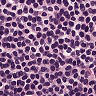
Metastatic tissue present: no